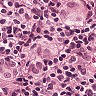
Metastatic tissue present: yes